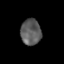
Tissue: lung
Cell type: Epithelial cells
Senescence score: 0.2391
Nuclear area (px): 516
Mean DAPI intensity: 92.922